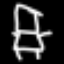
Label: chair